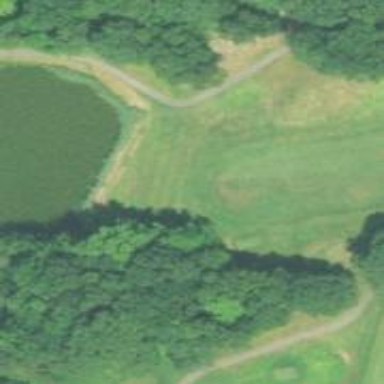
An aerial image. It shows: Golf tee.